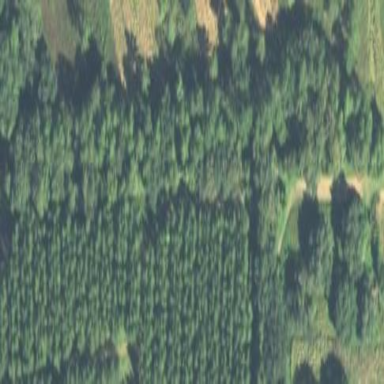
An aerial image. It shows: Mixed leaf woodland.